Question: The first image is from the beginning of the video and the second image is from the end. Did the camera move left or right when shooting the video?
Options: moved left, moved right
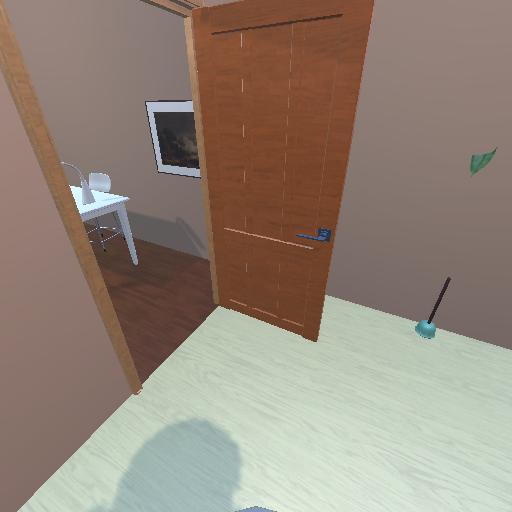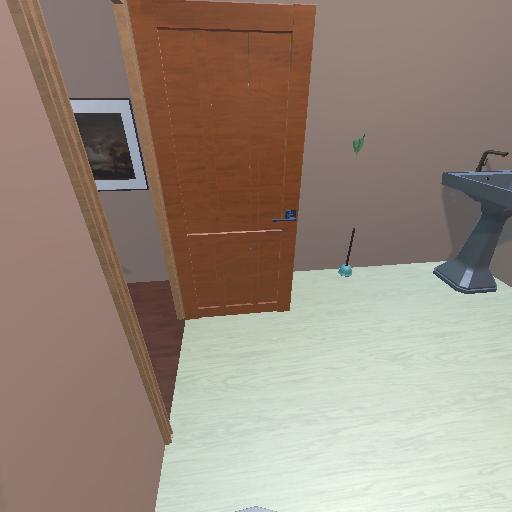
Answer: moved left